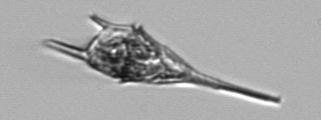
Label: Tripos_lineatus